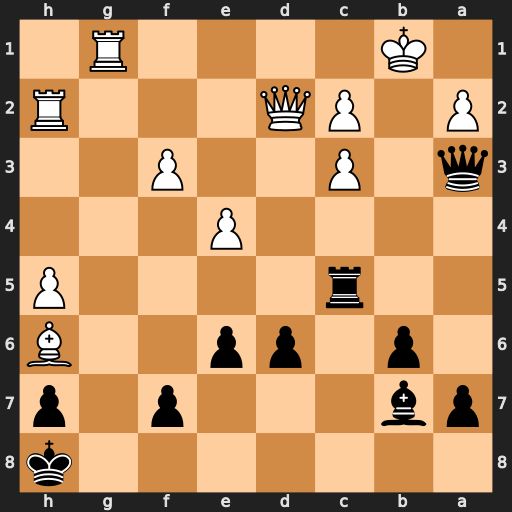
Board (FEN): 7k/pb3p1p/1p1pp2B/2r4P/4P3/q1P2P2/P1PQ3R/1K4R1
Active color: b
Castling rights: -
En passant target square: -
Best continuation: Rb5+ Ka1 Qb2#